Interaction volume radius: 10 \u00c5
Interaction volume height: 20 \u00c5
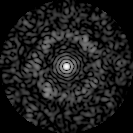
Disorder parameter: 0.7804